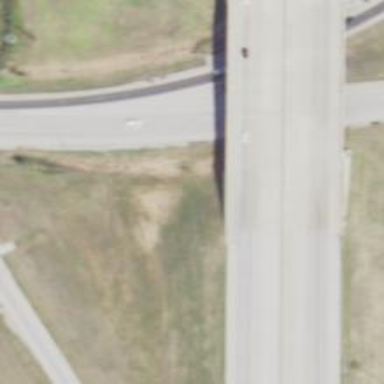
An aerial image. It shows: Motorway bridge.